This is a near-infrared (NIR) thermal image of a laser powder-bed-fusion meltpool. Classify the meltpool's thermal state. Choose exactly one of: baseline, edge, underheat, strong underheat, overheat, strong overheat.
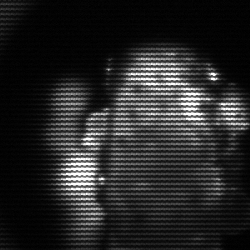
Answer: strong underheat